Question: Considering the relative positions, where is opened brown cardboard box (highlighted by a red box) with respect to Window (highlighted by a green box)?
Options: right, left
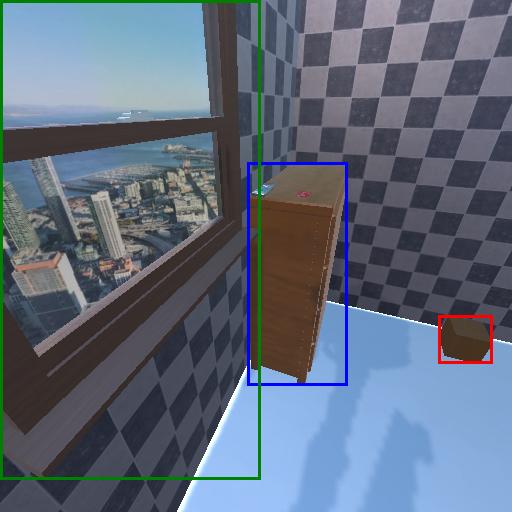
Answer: right